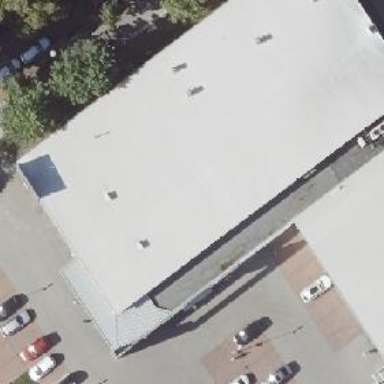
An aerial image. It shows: Supermarket.